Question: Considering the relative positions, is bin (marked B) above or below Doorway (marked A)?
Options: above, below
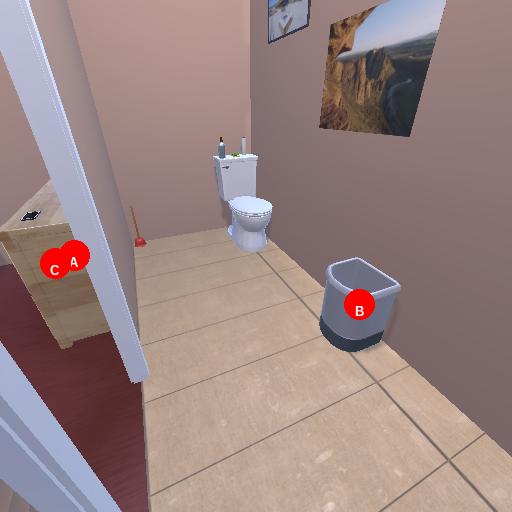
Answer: above